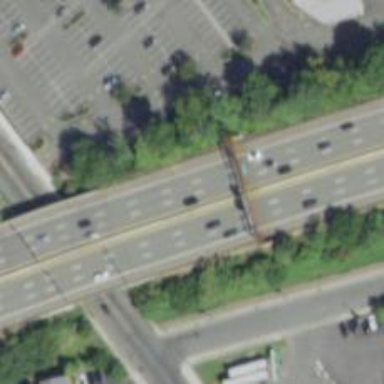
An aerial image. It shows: Urban freeway bridge over motorway.